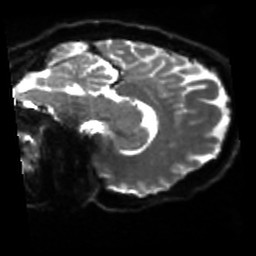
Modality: sbref
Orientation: sagittal
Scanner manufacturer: siemens
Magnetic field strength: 3 T
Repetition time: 4 s
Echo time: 0.0594 s